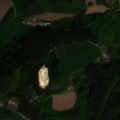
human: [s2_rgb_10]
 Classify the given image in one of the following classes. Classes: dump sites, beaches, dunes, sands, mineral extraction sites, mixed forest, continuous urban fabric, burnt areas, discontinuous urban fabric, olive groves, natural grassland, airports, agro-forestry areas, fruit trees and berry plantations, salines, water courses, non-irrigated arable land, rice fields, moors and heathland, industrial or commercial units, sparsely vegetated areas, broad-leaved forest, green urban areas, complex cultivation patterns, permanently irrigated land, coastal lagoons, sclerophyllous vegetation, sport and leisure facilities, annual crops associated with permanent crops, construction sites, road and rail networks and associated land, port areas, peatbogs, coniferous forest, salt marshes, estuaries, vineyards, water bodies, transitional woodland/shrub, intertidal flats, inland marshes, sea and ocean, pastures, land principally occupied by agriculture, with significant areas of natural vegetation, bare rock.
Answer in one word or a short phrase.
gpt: discontinuous urban fabric, non-irrigated arable land, pastures, complex cultivation patterns, mixed forest